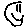
Label: smiley face